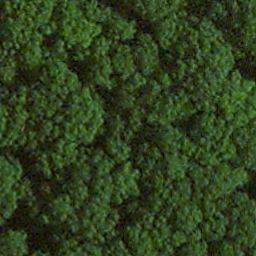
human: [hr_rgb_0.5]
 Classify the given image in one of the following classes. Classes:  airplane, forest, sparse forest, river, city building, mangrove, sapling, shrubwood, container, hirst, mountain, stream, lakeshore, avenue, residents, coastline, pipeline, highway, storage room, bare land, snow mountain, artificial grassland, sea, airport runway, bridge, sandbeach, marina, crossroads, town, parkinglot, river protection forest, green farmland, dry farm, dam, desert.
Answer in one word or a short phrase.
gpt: forest